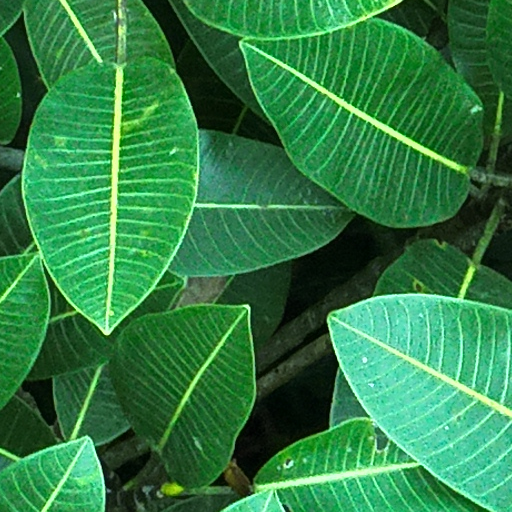
Species: Ficus insipida
GBIF accepted scientific name: Ficus insipida
Crown area (m\u00b2): 203.132